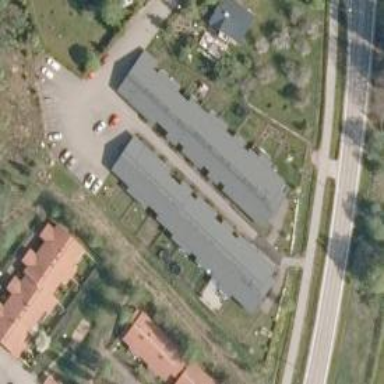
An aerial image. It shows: Terrace building.